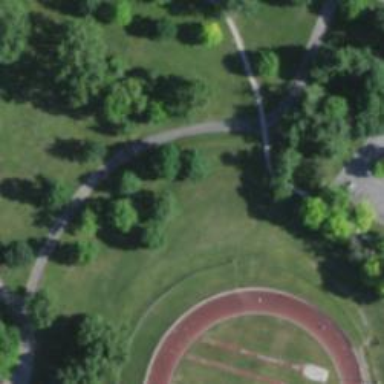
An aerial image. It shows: Disc golf tee.